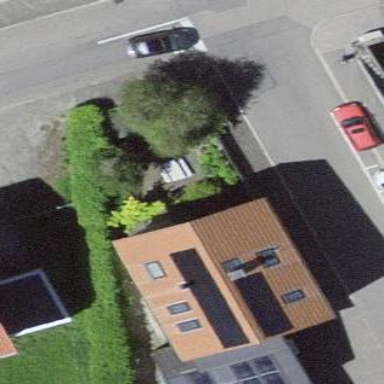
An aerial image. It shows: Flat-roofed residential building.